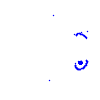
Particle: kaon